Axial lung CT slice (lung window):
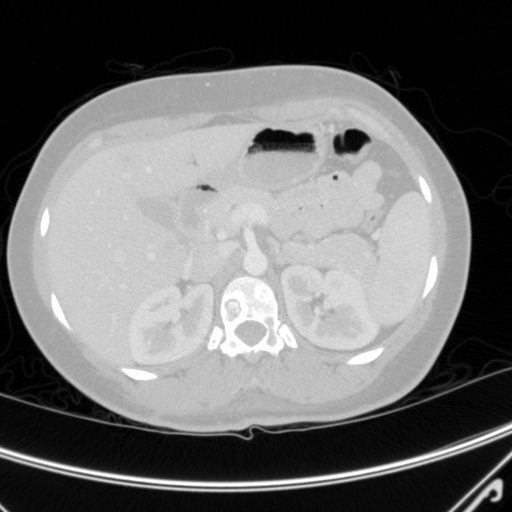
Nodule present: no